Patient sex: M
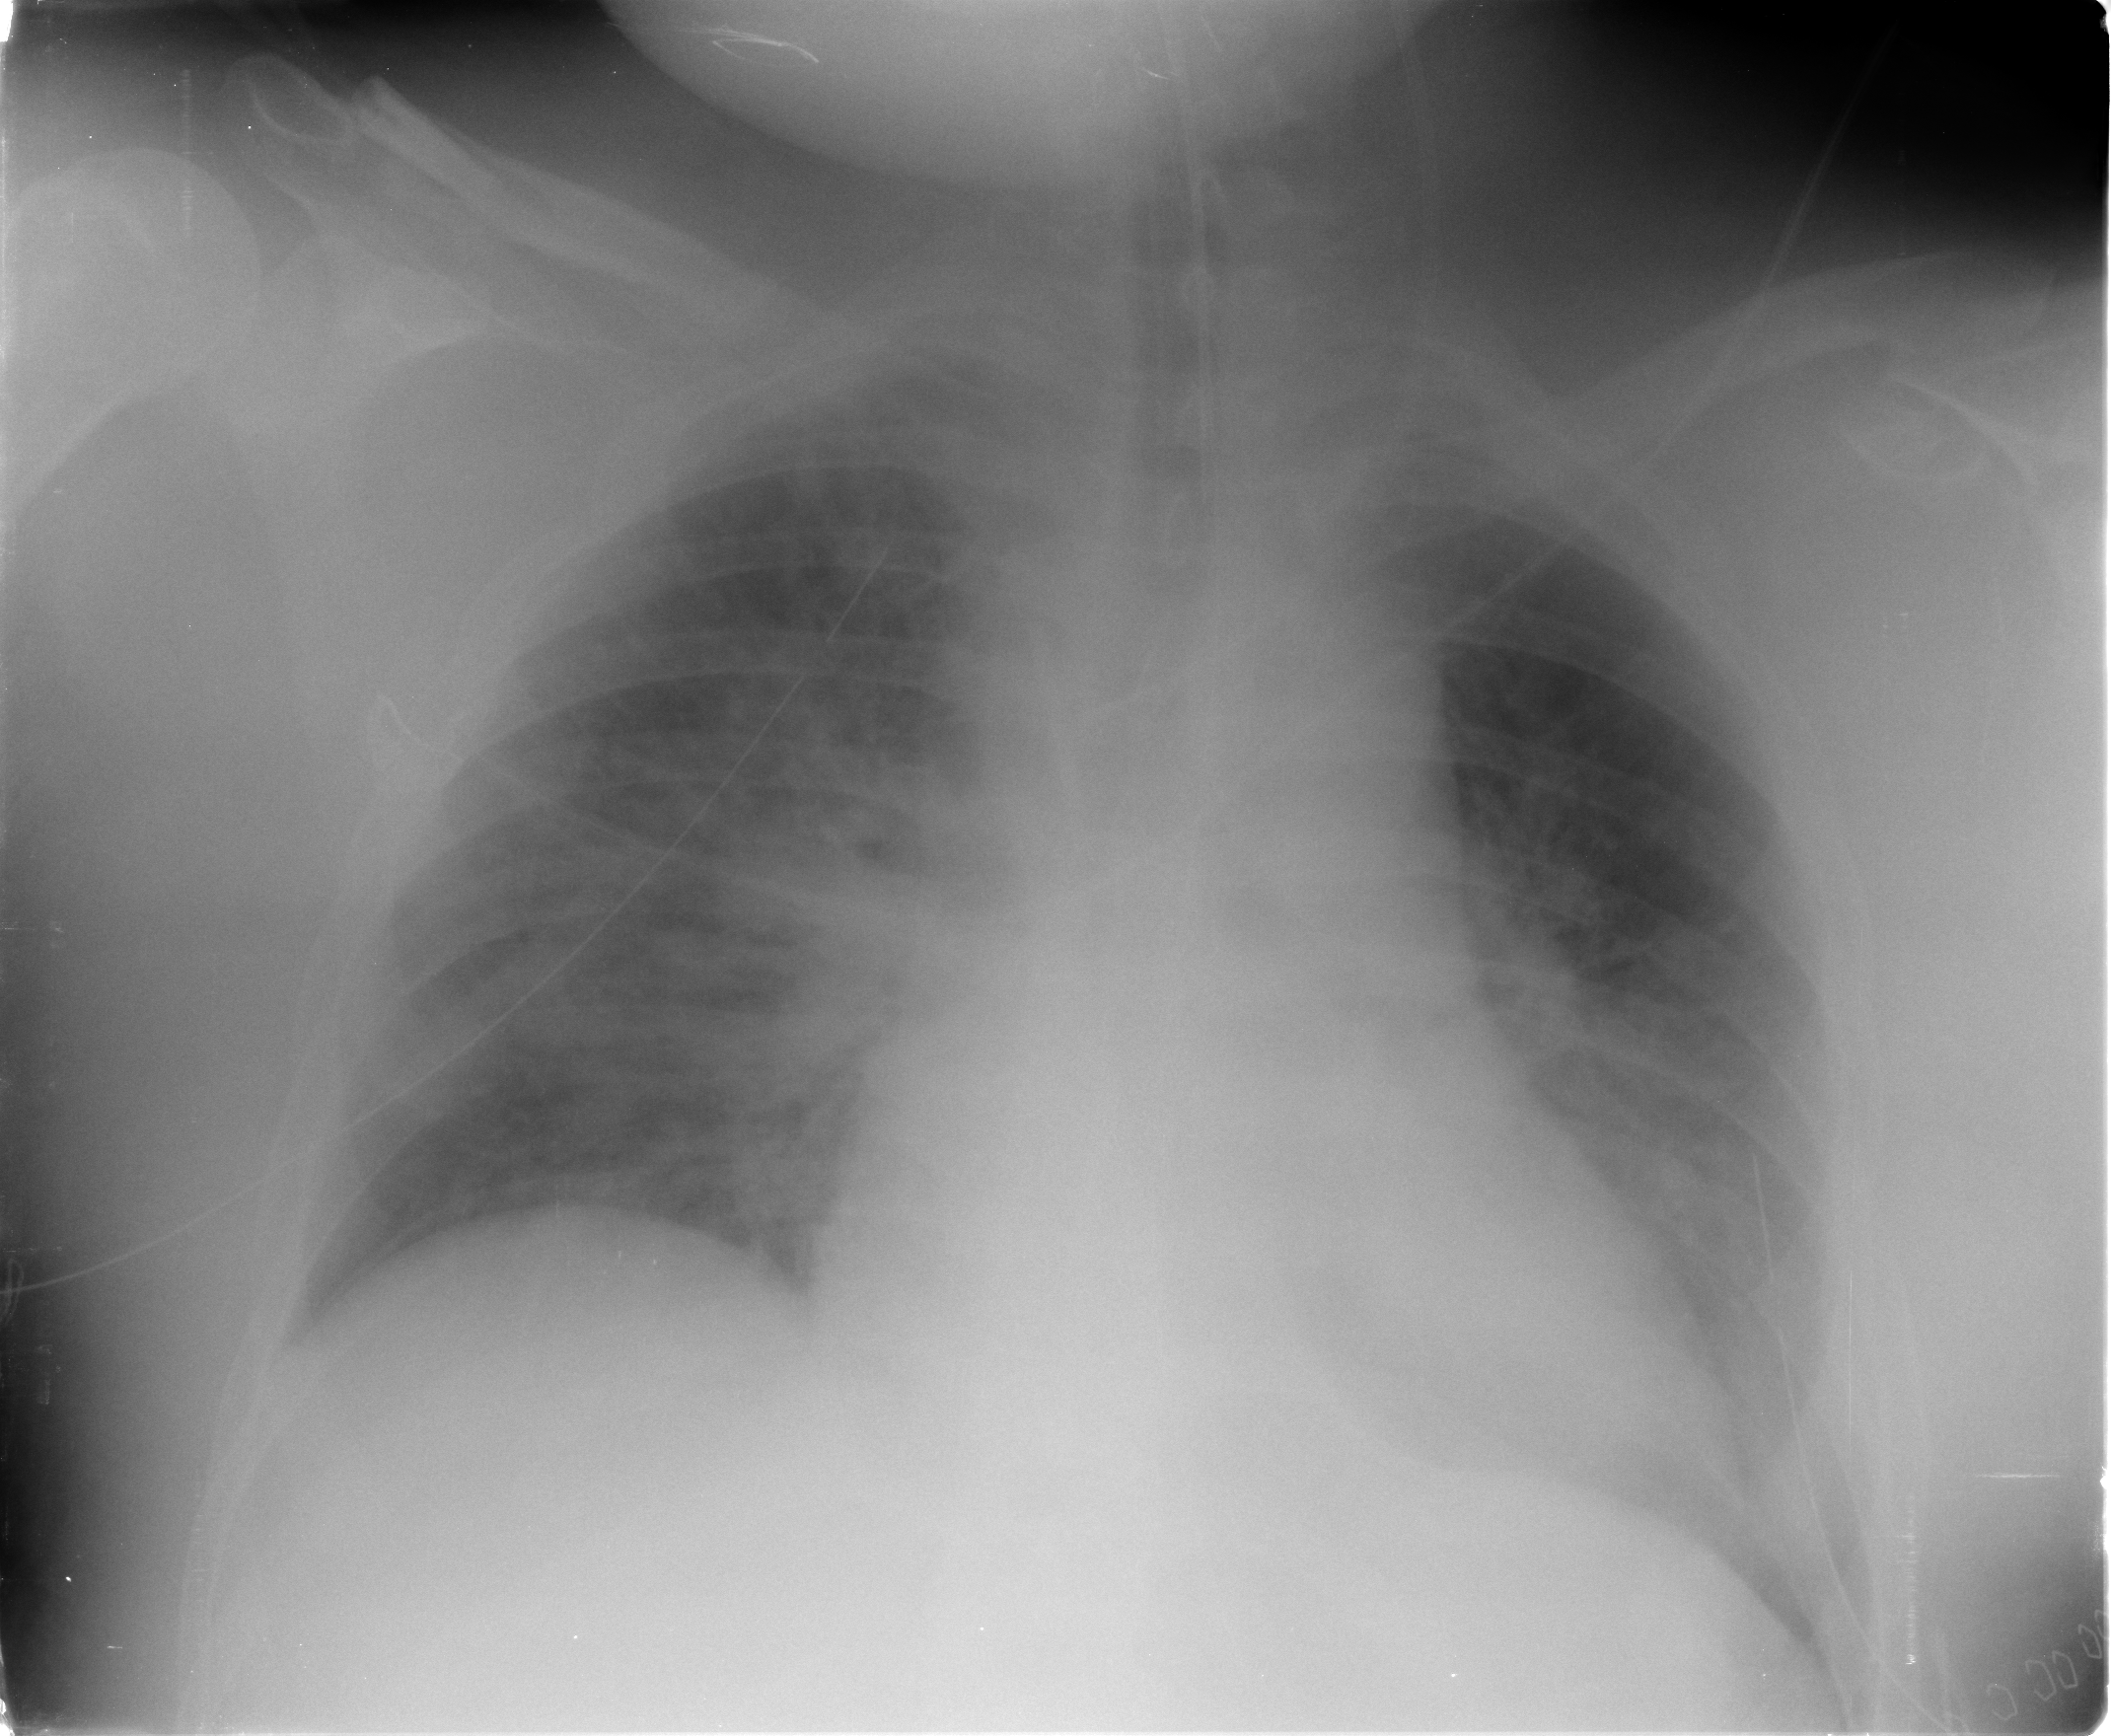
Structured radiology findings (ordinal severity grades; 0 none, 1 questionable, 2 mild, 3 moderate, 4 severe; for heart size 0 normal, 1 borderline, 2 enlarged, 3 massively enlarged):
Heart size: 2
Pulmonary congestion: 3
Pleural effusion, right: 1
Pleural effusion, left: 2
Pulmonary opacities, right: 2
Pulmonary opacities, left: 3
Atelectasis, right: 0
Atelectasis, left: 0